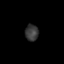
Tissue: prostate
Cell type: Myeloid cells
Senescence score: 0.7741
Nuclear area (px): 215
Mean DAPI intensity: 55.767